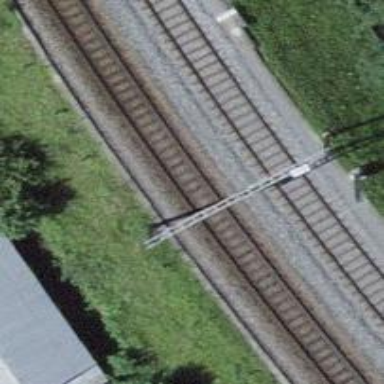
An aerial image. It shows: Single-track railway with electrified contact lines.